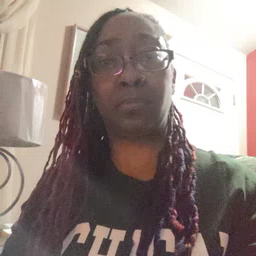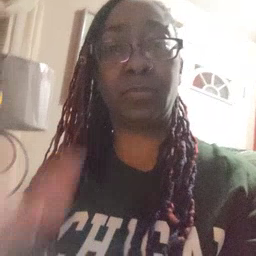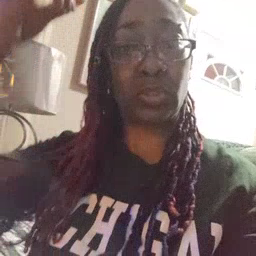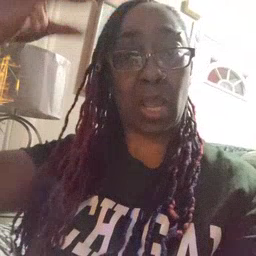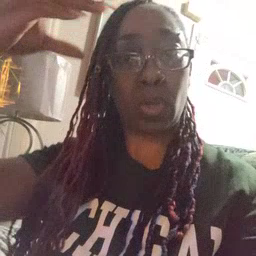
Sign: shower